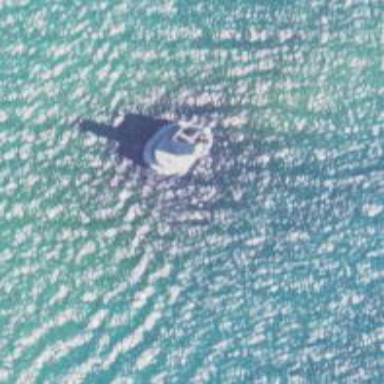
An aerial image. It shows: Lighthouse.